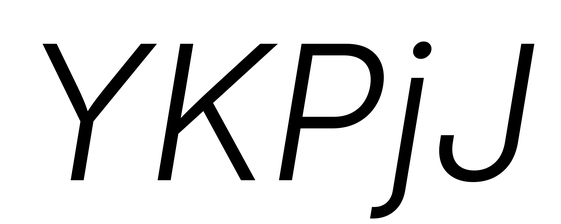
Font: Inter-Italic_Light_Italic